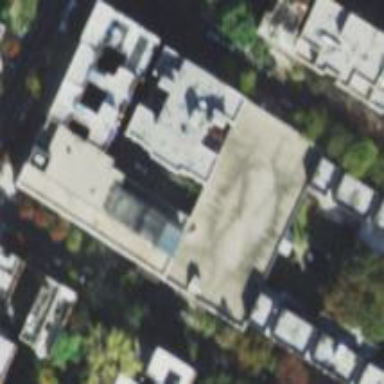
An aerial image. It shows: Flat-roofed parking building.